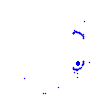
Particle: pion